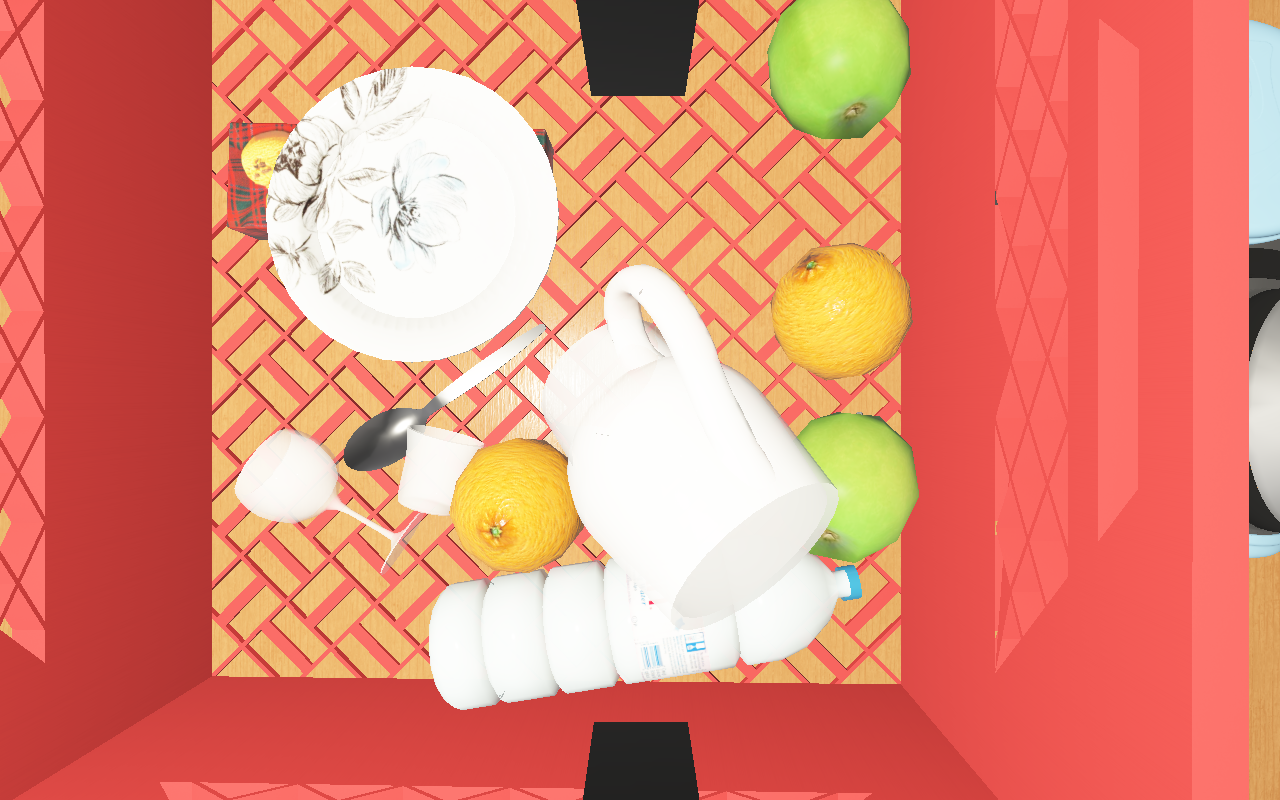
Objects in the scene:
carafe
apple
apple
orange
plate
jam jar
cereal box
biscuit box